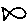
Label: fish